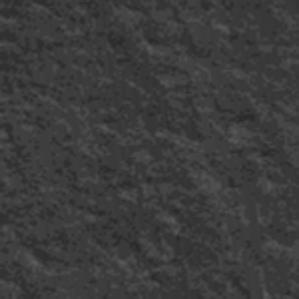
Label: frost